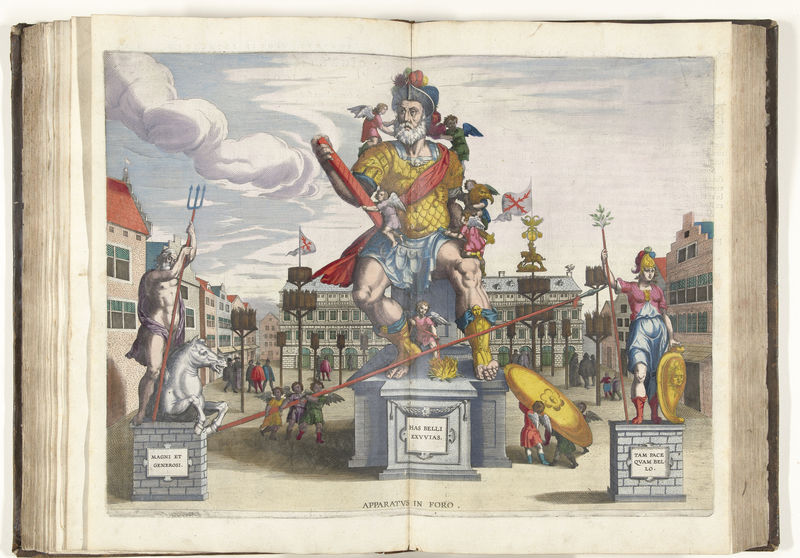
Titel: De reus Antigoon
Standort: Amsterdam
Institution: Rijksmuseum
Schlagwörter: flügel, himmel, kampf, mann, wolken, gelb, grün, menschen, stadt, bunt, fenster, grau, hut, straße, tür, dach, haus, obst, rot, tuch, wolke, fest, feier, band, sockel, häuser, gewand, kind, kinder, pferd, pferde, turm, engel, skulptur, statue, schrift, fahnen, stab, fahne, flagge, grafik, graphik, markt, platz, figuren, krieg, lanze, soldaten, inschrift, tor, schild, buch, unterrock, tumr, druck, seite, koloriert, dreispitz, herrscher, mythologie, rüstung, sieg, skulpturen, statuen, götter, marktplatz, flaggen, hera, kupferstich, standarte, göttinnen, inschriften, regent, statur, buchmalerei, statute, glau, neptun, poseidon, regentenstab, kinderfresser, druckgraphk, siegesgötter